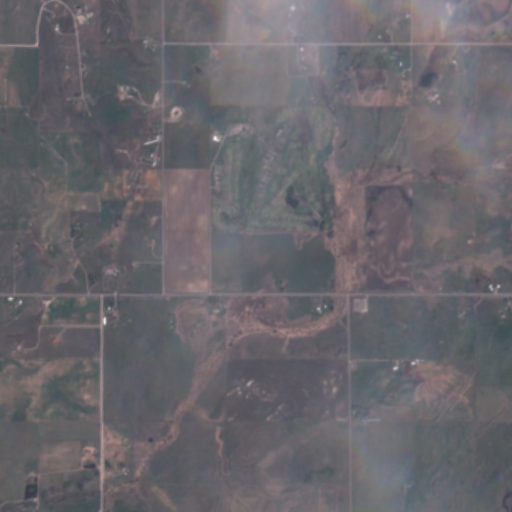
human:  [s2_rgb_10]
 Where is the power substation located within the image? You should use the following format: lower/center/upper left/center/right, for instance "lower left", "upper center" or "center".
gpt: The power substation is located in the center right of the image.
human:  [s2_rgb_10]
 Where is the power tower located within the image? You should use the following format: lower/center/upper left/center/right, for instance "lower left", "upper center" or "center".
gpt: The power tower is located in the left of the image.
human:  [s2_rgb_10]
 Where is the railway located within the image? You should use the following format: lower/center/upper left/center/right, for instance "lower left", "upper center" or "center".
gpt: The railway is located in the right of the image.
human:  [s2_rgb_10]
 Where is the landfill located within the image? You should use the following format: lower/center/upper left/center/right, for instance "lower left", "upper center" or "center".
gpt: There is no landfill in the image.